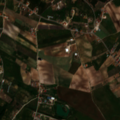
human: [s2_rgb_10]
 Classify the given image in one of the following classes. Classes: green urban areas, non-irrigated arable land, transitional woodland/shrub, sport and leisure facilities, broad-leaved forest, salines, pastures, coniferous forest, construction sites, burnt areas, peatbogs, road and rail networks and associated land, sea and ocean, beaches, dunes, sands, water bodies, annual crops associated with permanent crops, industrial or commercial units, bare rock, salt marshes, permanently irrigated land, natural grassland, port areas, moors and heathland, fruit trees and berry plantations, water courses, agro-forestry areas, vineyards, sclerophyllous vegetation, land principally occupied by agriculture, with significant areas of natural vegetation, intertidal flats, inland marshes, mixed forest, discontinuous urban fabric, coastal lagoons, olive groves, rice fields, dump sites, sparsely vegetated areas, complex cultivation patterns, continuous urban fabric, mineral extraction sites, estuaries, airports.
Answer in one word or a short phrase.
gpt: complex cultivation patterns, land principally occupied by agriculture, with significant areas of natural vegetation